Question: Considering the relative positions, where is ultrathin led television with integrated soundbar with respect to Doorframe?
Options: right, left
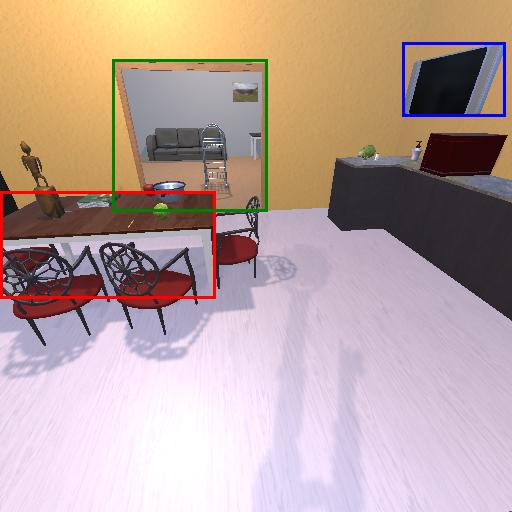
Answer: right